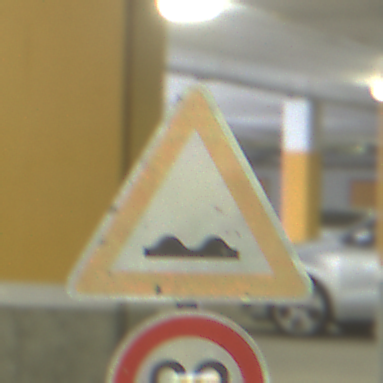
Verkehrszeichen: UnebeneFahrbahn
Zusatzzeichen unten: Geschwindigkeit90
Umgebung: Indoor, Special
Tageszeit: NotSpecified
Wetter: NotSpecified
Licht: Artificial
Jahreszeit: NotSpecified
Kontrast: HighContrast